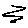
Label: zigzag